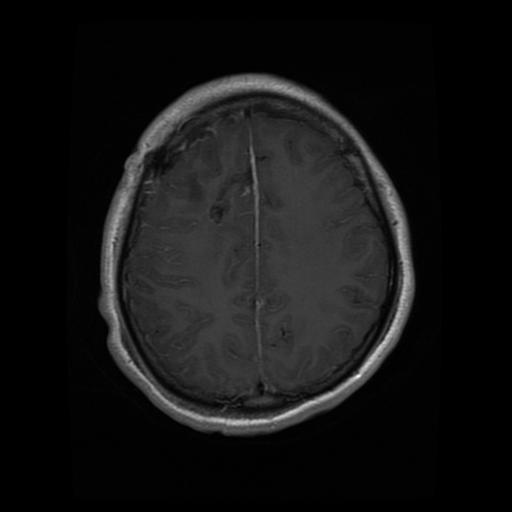
Label: glioma